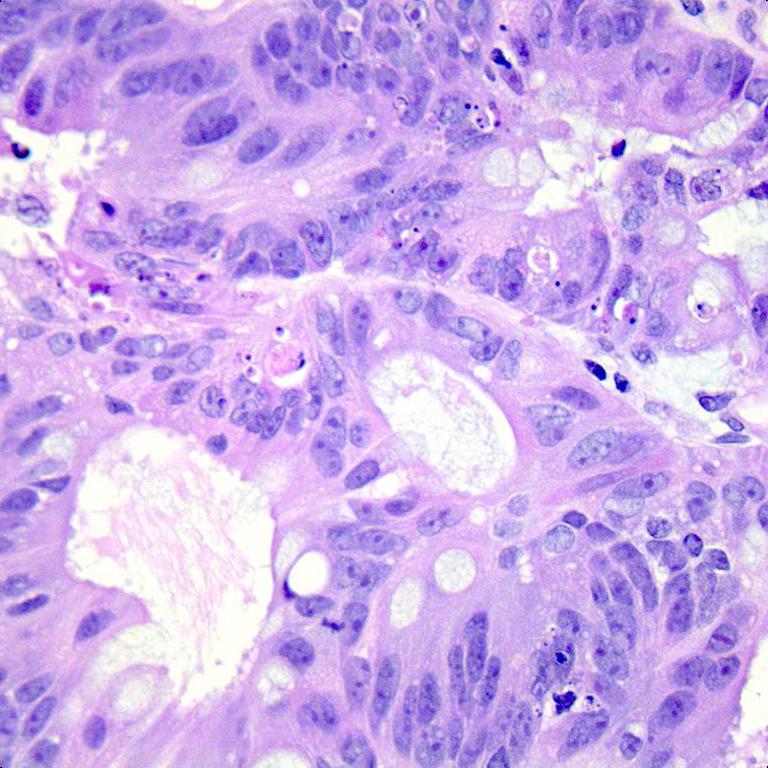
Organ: colon
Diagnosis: adenocarcinomas